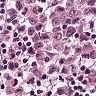
Metastatic tissue present: yes